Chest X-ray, PA view. Patient: 28 years old, sex F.
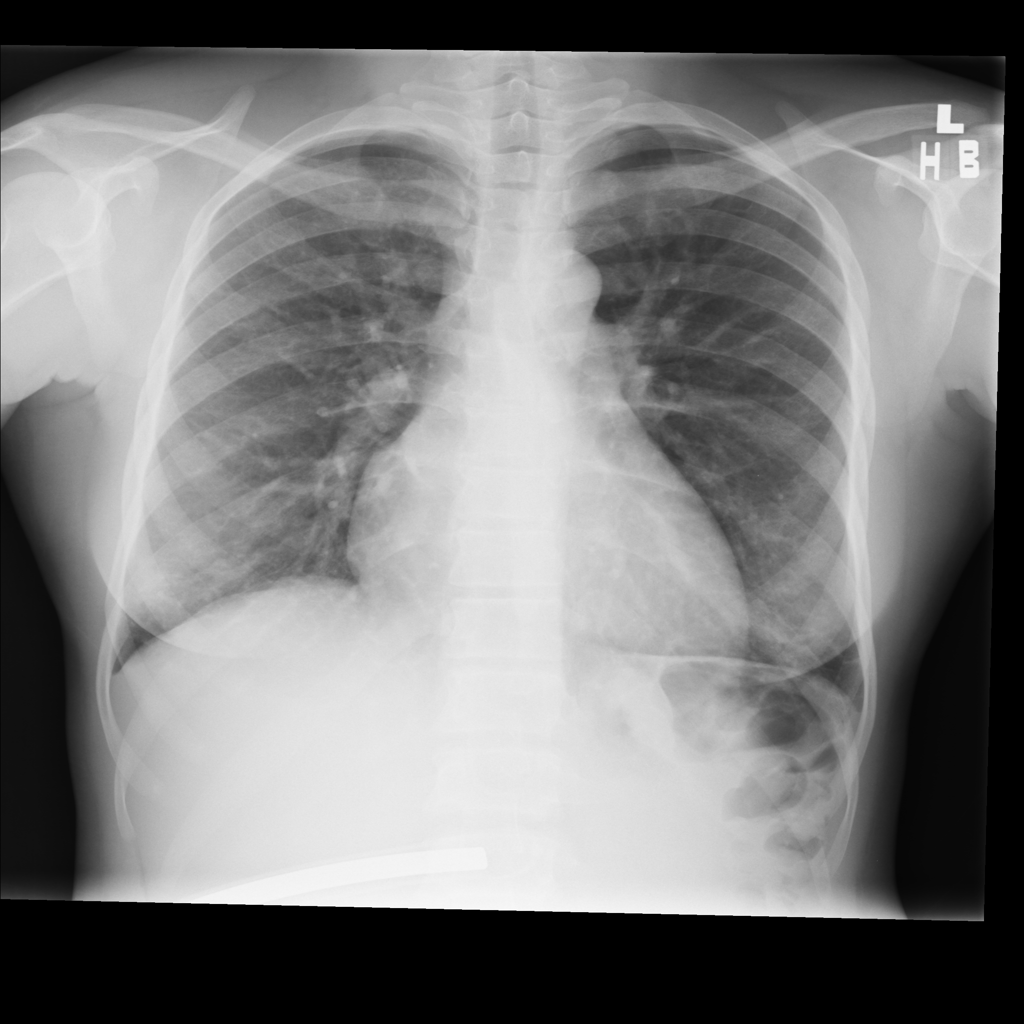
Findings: Cardiomegaly